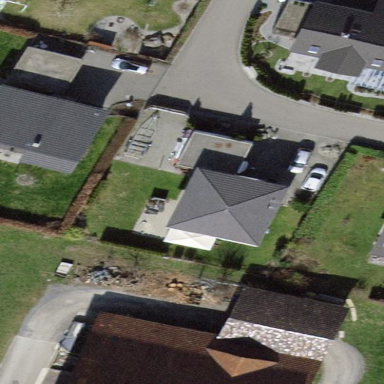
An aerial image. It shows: Detached building.